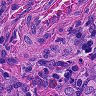
Metastatic tissue present: yes